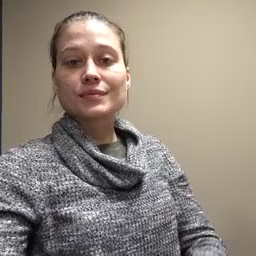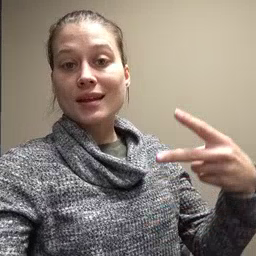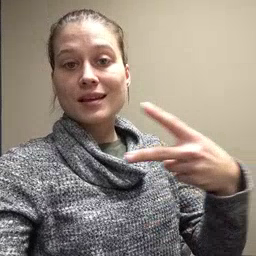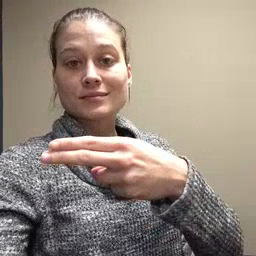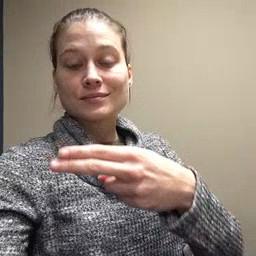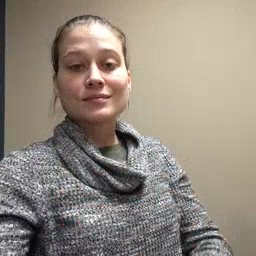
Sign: cut